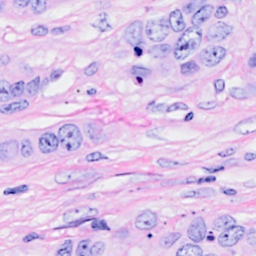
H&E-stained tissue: Breast